Question: I have created Maven project in Eclipse for executing Selenium tests. I have written a TestSuite as testng.xml. I like to run this testng.xml from pom.xml.
When I ran pom.xml (Right click pom.xml -> Maven test) the build was success, but no test was run. The test result is as follows:
## T E S T S
Results :
Tests run: 0, Failures: 0, Errors: 0, Skipped: 0
My project structure is as follows:

My testng.xml:
'''
<?xml version="1.0" encoding="UTF-8"?>
<!DOCTYPE suite SYSTEM "http://testng.org/testng-1.0.dtd" >
<suite name="Regression Test" verbose="2">
<test name="Google" preserve-order="true">
<classes>
<class name="com.ripon.selenium.google.Abcd" />
<class name="com.ripon.selenium.google.GoogleTest2" />
</classes>
</test>
</suite>
'''
My pom.xml:
'''
<project xmlns="http://maven.apache.org/POM/4.0.0" xmlns:xsi="http://www.w3.org/2001/XMLSchema-instance" xsi:schemaLocation="http://maven.apache.org/POM/4.0.0 http://maven.apache.org/xsd/maven-4.0.0.xsd">
<modelVersion>4.0.0</modelVersion>
<groupId>com.ripon.test</groupId>
<artifactId>SeleniumTestMaven</artifactId>
<version>0.0.1-SNAPSHOT</version>
<properties>
<project.build.sourceEncoding>UTF-8</project.build.sourceEncoding>
</properties>
<build>
<resources>
<resource>
<directory>/src/test/resources</directory>
<filtering>true</filtering>
</resource>
</resources>
<pluginManagement>
<plugins>
<plugin>
<groupId>org.apache.maven.plugins</groupId>
<artifactId>maven-compiler-plugin</artifactId>
<configuration>
<source>1.7</source>
<target>1.7</target>
</configuration>
<version>2.3.2</version>
</plugin>
</plugins>
</pluginManagement>
</build>
<profiles>
<profile>
<id>selenium-tests</id>
<build>
<plugins>
<plugin>
<groupId>org.apache.maven.plugins</groupId>
<artifactId>maven-surefire-plugin</artifactId>
<version>2.12.4</version>
<configuration>
<suiteXmlFiles>
<suiteXmlFile>/src/test/resources/testng.xml</suiteXmlFile>
</suiteXmlFiles>
</configuration>
</plugin>
</plugins>
</build>
</profile>
</profiles>
<dependencies>
<dependency>
<groupId>org.testng</groupId>
<artifactId>testng</artifactId>
<version>6.8.8</version>
<scope>test</scope>
</dependency>
<dependency>
<groupId>org.seleniumhq.selenium</groupId>
<artifactId>selenium-java</artifactId>
<version>2.41.0</version>
<scope>test</scope>
</dependency>
</dependencies>
</project>
'''
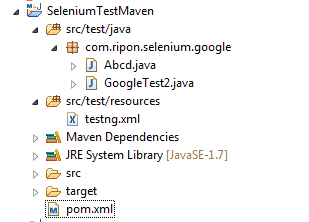
Answer: Yes, The test class should end-up with Test [] for Maven; By default you will see a class name 'AppTest'.
No Changes in ; Make sure your POM file looks similar to the below :) [I have seen you questioning yesterday via Skype group chat]
'''
<project xmlns="http://maven.apache.org/POM/4.0.0" xmlns:xsi="http://www.w3.org/2001/XMLSchema-instance"
xsi:schemaLocation="http://maven.apache.org/POM/4.0.0 http://maven.apache.org/xsd/maven-4.0.0.xsd">
<modelVersion>4.0.0</modelVersion>
<groupId>groupidhere</groupId>
<artifactId>artifactidhere</artifactId>
<version>0.0.1-SNAPSHOT</version>
<packaging>jar</packaging>
<name>artifactidhere</name>
<url>http://maven.apache.org</url>
<properties>
<project.build.sourceEncoding>UTF-8</project.build.sourceEncoding>
</properties>
<build>
<plugins>
<plugin>
<inherited>true</inherited>
<groupId>org.apache.maven.plugins</groupId>
<artifactId>maven-compiler-plugin</artifactId>
<version>2.3.2</version>
<configuration>
<encoding>UTF-8</encoding>
</configuration>
</plugin>
<plugin>
<groupId>org.apache.maven.plugins</groupId>
<artifactId>maven-surefire-plugin</artifactId>
<version>2.12.2</version>
<configuration>
<suiteXmlFiles>
<suiteXmlFile>testng.xml</suiteXmlFile>
</suiteXmlFiles>
</configuration>
</plugin>
</plugins>
</build>
<dependencies>
<dependency>
<groupId>junit</groupId>
<artifactId>junit</artifactId>
<version>4.11</version>
</dependency>
<dependency>
<groupId>org.testng</groupId>
<artifactId>testng</artifactId>
<version>6.8</version>
<scope>test</scope>
</dependency>
<dependency>
<groupId>org.seleniumhq.selenium</groupId>
<artifactId>selenium-server</artifactId>
<version>2.35.0</version>
</dependency>
<dependency>
<groupId>org.seleniumhq.selenium</groupId>
<artifactId>selenium-java</artifactId>
<version>2.35.0</version>
</dependency>
<dependency>
<groupId>org.seleniumhq.selenium</groupId>
<artifactId>selenium-firefox-driver</artifactId>
<version>2.35.0</version>
</dependency>
</dependencies>
</project>
'''